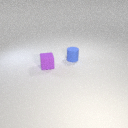
small blue rubber cylinder to the right of small purple rubber cube